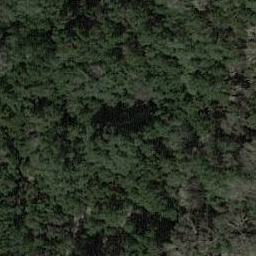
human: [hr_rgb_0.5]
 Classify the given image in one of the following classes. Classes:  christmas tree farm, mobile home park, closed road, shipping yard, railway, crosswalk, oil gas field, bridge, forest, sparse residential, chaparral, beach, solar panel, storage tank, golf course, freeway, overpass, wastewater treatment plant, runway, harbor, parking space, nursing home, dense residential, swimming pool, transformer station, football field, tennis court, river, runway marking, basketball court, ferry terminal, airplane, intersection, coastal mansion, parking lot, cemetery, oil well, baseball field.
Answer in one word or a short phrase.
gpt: forest